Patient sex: M
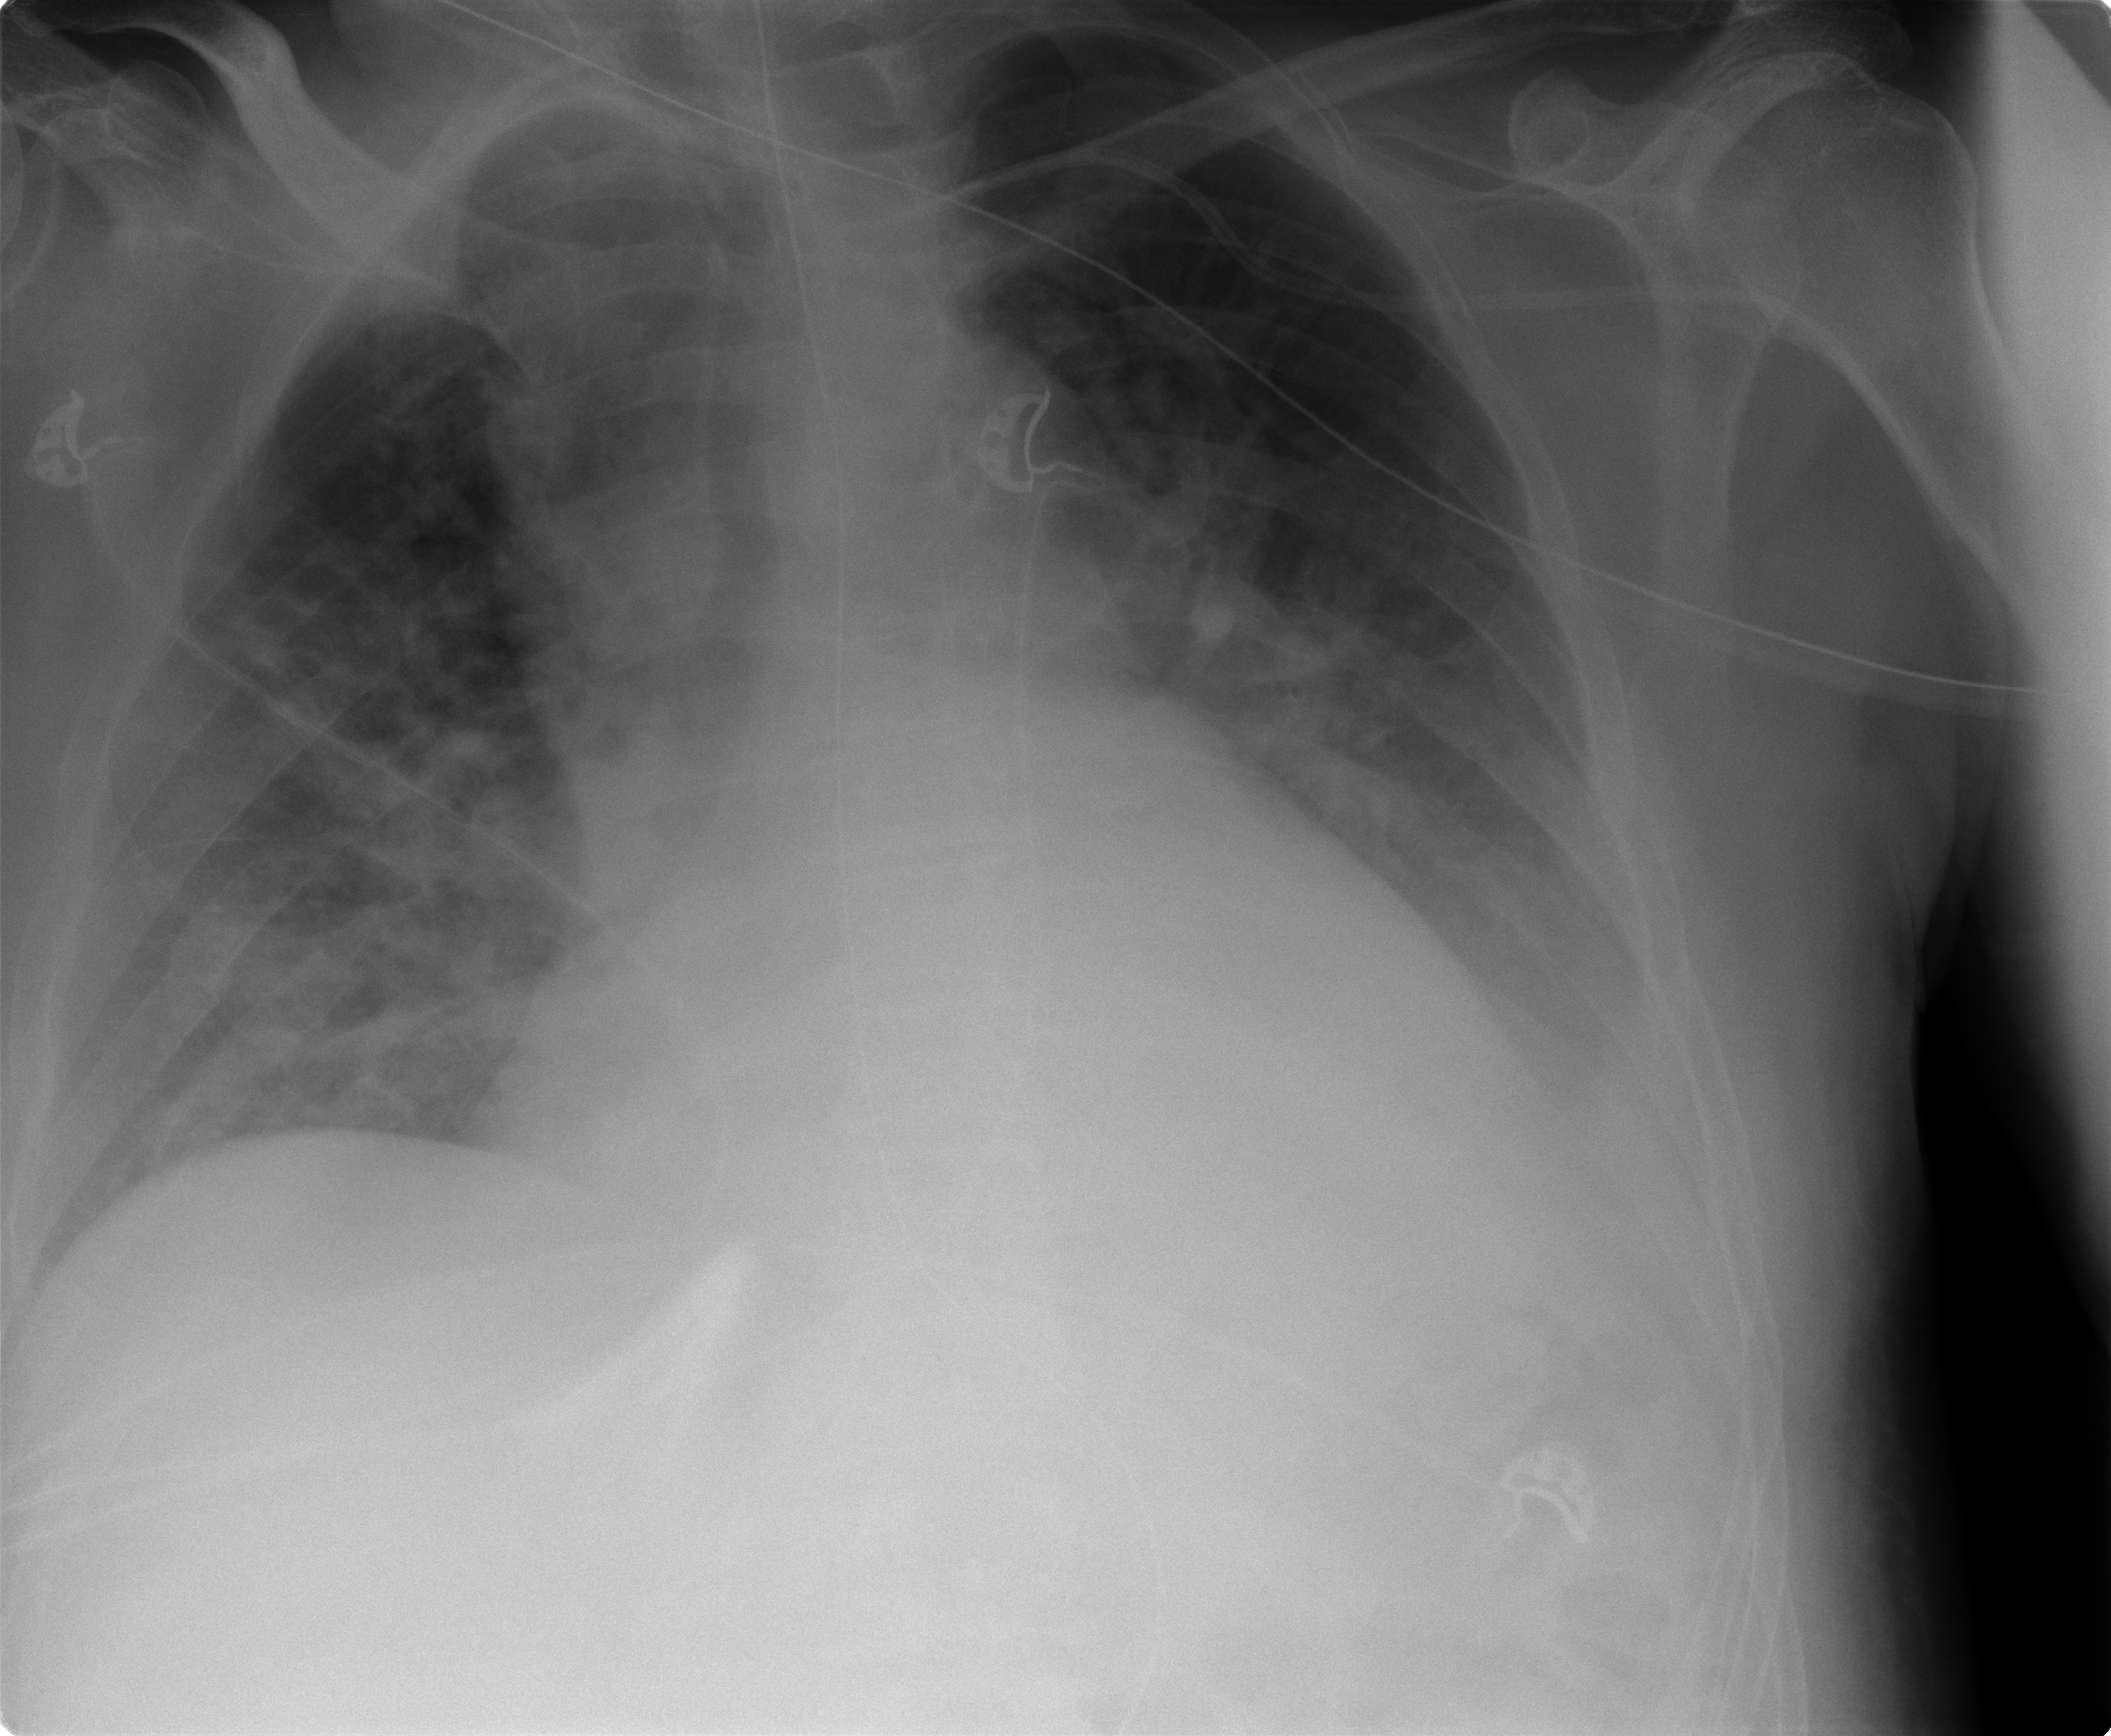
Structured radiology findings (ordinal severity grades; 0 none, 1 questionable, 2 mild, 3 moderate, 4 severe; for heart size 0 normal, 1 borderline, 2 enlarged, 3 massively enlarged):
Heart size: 2
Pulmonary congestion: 3
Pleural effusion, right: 1
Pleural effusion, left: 2
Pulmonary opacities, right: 3
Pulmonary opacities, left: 2
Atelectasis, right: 2
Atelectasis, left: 2